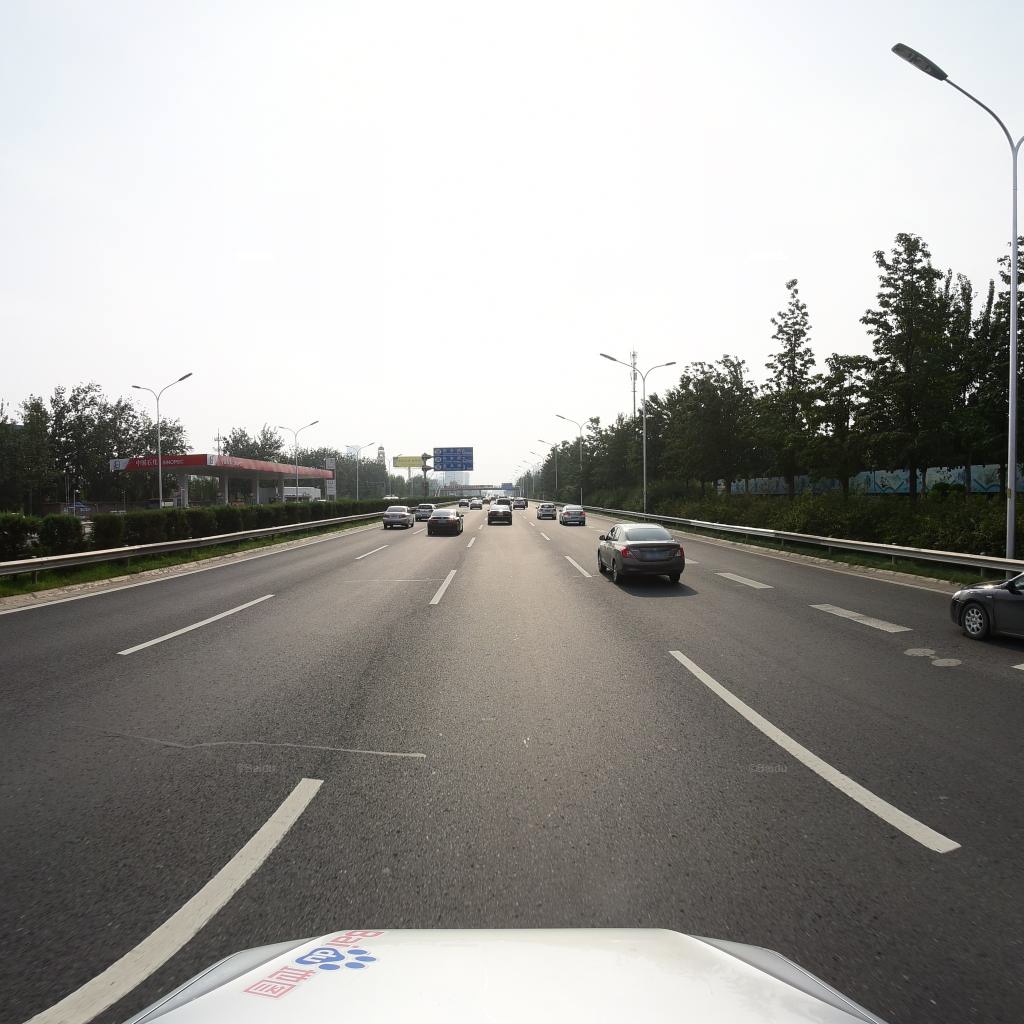
Region: Fengtai
Road damage annotations: transverse patch, transverse patch